Question: Once again the confusion related to <URL> documentation with respect to Session Management.

I went thru the <URL>, and found that it is stated in the article that - ""
Can anybody tell me how is it possible. for e.g. if you have two browsers i.e. i)Firefox and ii) Internet Explorer (IE).
Now, If I am running asp.net application (which uses stateserver to manage sessions) in Firefox. And again the same application I ran through IE (without closing firefox session). Is that means that both the browser will share the same session? I guess "NO". Both the browsers will run with their own sessions, which is different from each other.
Secondly, I found that the two statements in the article are contradictory with each other. It says that - "" and on other hand it says that - ""
So, if its scope is limited to the current browser session, then how it can be use across multiple browsers?
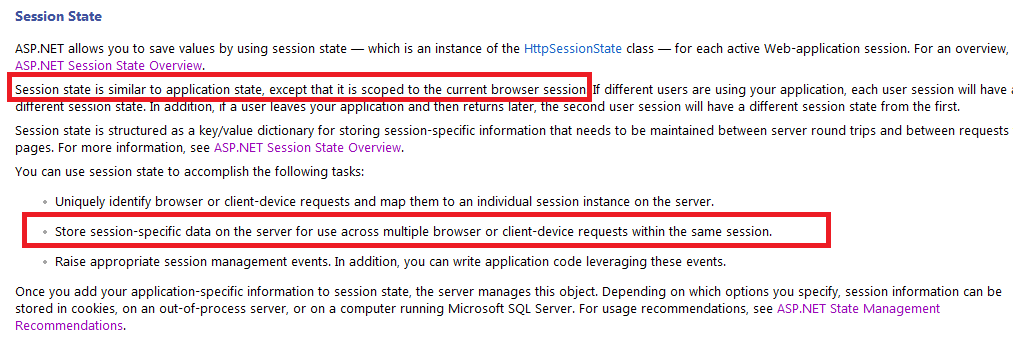
Answer: It is a little confusing, but I think you're misinterpreting the statement. They are referring to multiple , not browsers or client-devices.
Session is indeed scoped to the current browser session, persisted with cookies or query strings.